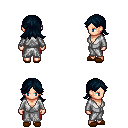
a pixel art fantasy rpg character, female body template, human, light skin, white robe, red pants, raven loose hair, brown slippers, four views (front, back, left, right), 2x2 character sprite sheet, small pixel art, hard edges, no anti-aliasing